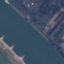
Land use / land cover: River